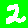
Digit: 2